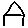
Label: house